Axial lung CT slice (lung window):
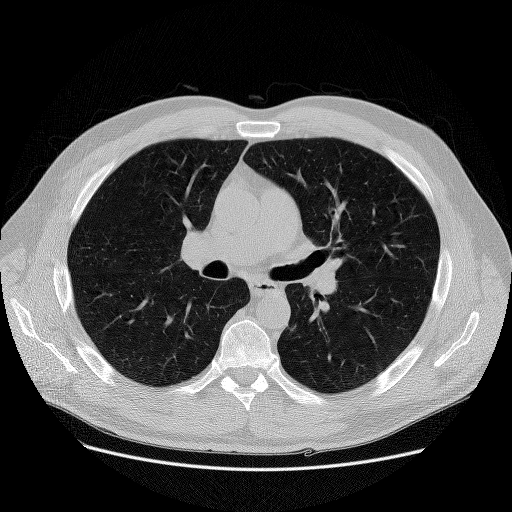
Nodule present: no